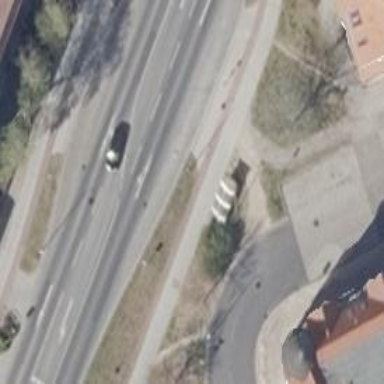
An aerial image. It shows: Primary highway with asphalt surface. It has sidewalks on both sides and separate tracks for cyclists in both directions.